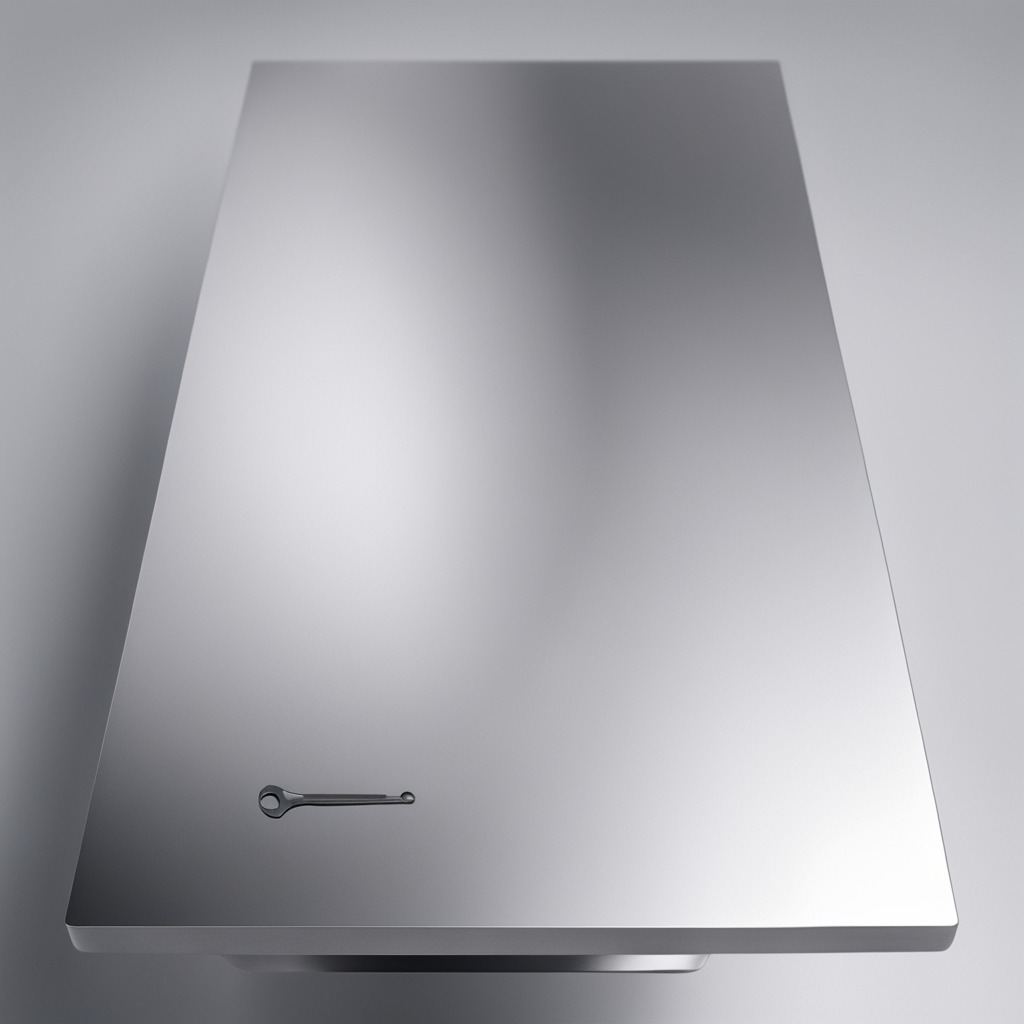
A wrench is lying on the stainless steel table in a high-end prototyping lab.